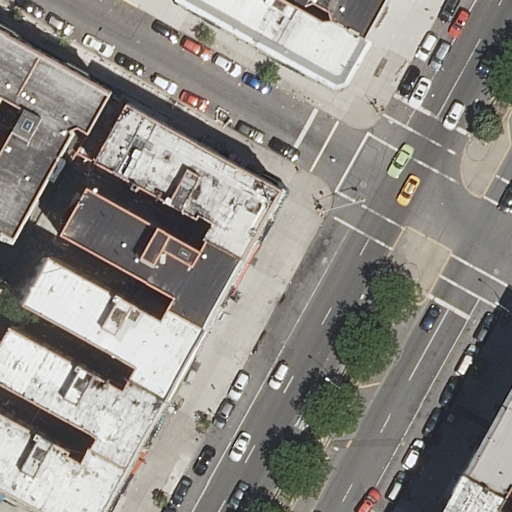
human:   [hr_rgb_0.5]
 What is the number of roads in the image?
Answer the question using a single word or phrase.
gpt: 7

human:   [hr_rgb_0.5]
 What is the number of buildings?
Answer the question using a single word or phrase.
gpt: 12

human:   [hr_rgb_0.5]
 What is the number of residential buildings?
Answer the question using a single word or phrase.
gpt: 12

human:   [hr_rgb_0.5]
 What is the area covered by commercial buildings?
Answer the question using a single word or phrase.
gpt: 0m2

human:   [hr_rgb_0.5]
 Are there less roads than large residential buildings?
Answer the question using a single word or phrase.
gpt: no

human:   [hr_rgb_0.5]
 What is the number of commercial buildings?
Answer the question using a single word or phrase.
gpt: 0

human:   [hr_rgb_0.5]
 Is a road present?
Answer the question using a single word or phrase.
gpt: yes

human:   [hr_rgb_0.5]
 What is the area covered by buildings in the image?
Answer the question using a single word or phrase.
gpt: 2536m2

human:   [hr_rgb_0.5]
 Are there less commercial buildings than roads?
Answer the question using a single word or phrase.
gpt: yes

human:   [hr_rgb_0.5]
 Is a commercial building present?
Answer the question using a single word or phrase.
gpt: no

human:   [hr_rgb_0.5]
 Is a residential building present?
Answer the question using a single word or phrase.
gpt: yes

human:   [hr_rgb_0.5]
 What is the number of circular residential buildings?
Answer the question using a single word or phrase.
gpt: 0

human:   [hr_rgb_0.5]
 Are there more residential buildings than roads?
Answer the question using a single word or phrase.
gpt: yes

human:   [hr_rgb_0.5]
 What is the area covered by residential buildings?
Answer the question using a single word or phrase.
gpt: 2536m2

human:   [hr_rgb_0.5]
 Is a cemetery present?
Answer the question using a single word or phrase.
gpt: no

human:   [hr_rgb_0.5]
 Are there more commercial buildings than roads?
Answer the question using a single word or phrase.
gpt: no

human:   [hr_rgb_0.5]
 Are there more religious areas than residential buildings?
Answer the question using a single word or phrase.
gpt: no

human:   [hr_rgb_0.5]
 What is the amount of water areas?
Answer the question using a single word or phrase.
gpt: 0

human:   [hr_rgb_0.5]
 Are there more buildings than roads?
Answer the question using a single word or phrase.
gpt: yes

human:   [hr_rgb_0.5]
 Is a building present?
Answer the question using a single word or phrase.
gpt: yes

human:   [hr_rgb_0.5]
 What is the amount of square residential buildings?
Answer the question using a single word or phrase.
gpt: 0

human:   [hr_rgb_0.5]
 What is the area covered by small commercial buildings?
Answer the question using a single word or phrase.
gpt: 0m2

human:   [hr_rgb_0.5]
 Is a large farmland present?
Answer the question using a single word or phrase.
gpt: no

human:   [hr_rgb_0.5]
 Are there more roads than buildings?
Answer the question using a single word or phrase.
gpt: no

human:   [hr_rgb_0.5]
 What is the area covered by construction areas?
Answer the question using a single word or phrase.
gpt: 0m2

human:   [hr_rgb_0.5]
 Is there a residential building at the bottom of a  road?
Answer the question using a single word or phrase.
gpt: yes

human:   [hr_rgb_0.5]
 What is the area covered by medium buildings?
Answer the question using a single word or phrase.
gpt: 2328m2

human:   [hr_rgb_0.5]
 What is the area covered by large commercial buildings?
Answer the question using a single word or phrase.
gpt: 0m2

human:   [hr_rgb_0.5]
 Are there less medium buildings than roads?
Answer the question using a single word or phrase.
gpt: no

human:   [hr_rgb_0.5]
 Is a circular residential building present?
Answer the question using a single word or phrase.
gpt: no

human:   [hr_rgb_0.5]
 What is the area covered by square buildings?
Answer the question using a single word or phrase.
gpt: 0m2

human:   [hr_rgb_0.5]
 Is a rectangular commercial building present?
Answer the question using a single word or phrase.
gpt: no

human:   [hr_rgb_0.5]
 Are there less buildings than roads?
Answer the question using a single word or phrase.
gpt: no

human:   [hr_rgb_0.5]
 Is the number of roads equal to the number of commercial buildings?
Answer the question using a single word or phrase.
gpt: no

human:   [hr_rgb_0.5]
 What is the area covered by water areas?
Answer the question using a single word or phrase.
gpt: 0m2

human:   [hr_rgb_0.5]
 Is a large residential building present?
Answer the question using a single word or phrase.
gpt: no

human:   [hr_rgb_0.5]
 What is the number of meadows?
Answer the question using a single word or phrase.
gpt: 0

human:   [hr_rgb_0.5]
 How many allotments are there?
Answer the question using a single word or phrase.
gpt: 0

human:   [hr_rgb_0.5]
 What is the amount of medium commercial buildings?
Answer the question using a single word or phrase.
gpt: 0

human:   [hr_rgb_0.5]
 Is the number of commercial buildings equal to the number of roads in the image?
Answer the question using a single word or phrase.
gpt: no

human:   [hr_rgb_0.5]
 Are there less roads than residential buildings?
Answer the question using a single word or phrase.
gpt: yes

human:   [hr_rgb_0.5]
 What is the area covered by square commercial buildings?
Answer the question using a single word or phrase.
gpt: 0m2

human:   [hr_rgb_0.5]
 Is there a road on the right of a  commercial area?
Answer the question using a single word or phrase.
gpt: no

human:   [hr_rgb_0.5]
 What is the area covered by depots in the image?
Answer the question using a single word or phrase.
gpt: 0m2

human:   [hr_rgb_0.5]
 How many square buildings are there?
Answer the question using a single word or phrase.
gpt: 0

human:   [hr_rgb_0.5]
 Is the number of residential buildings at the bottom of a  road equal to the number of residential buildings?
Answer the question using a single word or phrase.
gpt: no

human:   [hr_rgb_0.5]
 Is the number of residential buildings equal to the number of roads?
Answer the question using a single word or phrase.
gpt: no

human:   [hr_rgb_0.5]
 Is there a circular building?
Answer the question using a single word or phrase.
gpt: no

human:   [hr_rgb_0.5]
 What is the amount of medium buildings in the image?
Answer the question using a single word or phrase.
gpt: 7

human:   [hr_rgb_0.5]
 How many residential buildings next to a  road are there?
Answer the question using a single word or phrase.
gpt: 12

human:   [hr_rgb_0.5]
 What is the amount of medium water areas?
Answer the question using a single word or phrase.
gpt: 0

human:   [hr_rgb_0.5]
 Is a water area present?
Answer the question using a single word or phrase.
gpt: no

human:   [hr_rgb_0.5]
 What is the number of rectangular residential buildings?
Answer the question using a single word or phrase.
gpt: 5

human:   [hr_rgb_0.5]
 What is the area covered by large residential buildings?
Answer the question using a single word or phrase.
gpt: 0m2

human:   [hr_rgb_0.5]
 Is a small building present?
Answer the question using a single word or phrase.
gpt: yes

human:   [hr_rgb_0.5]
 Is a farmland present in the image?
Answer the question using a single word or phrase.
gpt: no

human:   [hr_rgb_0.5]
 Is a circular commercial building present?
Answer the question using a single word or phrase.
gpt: no

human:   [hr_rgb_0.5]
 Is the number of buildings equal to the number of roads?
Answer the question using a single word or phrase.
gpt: no

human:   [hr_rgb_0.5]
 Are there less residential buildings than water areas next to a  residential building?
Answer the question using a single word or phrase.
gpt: no

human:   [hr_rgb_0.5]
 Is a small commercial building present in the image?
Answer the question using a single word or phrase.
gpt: no

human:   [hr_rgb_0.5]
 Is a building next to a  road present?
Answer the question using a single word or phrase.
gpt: yes

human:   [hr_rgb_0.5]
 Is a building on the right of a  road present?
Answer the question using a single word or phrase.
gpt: yes

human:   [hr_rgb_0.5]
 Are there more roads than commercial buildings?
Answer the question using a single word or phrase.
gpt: yes

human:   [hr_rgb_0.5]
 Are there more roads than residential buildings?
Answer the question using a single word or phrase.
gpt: no